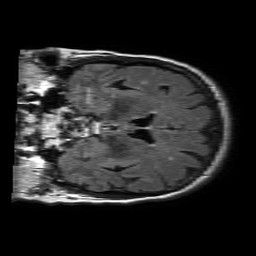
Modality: FLAIR
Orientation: coronal
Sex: female
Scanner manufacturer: philips
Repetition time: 11 s
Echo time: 0.125 s